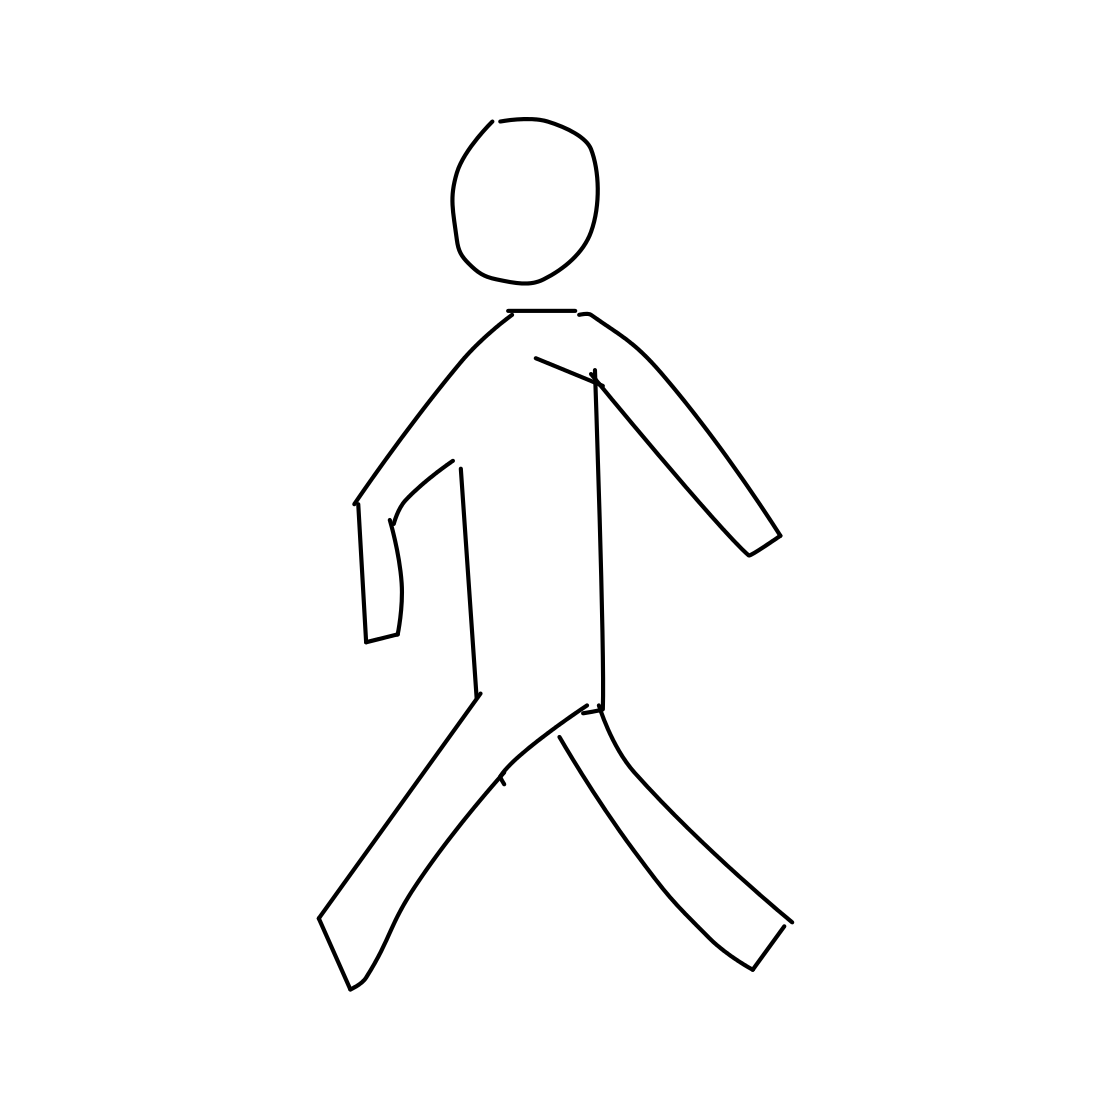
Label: person walking